Interaction volume radius: 10 \u00c5
Interaction volume height: 25 \u00c5
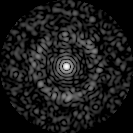
Disorder parameter: 0.8371